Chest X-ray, AP view. Patient: 66 years old, sex M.
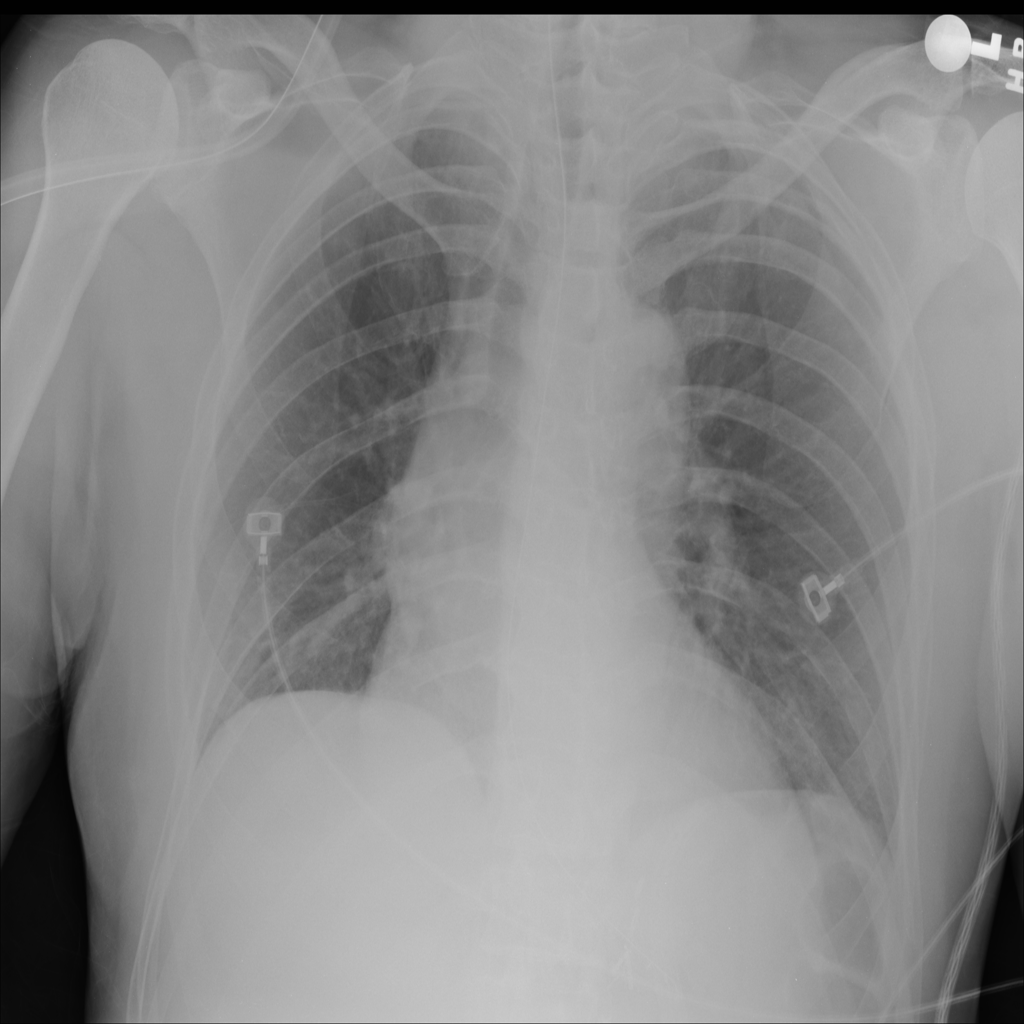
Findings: No Finding